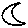
Label: moon